Interaction volume radius: 5 \u00c5
Interaction volume height: 35 \u00c5
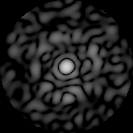
Disorder parameter: 0.8183